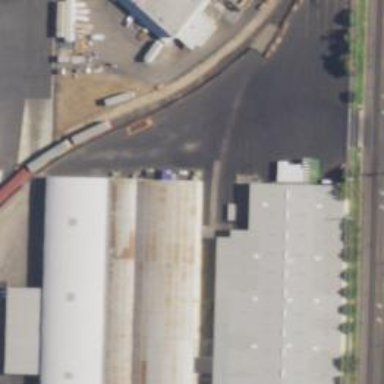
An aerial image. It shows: Rail spur service.